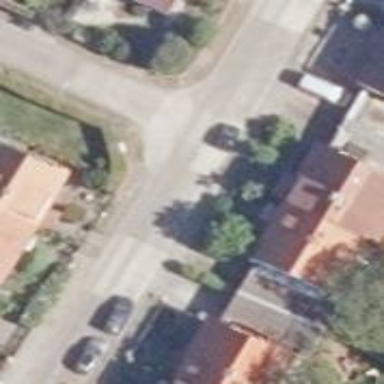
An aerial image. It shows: Residential road.